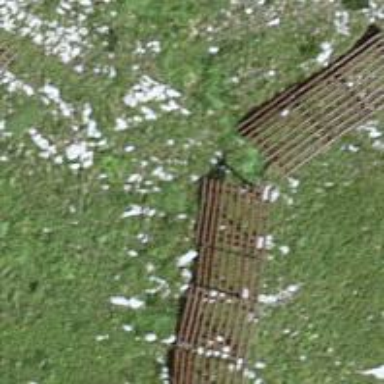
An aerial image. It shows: Avalanche protection barrier made by humans.